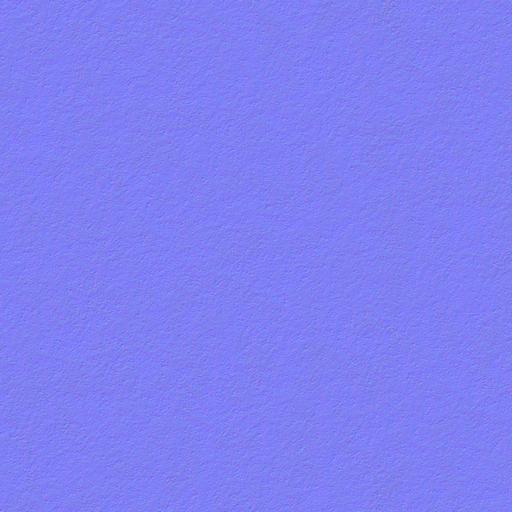
brown dark leather rough used